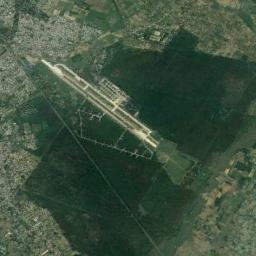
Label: airport